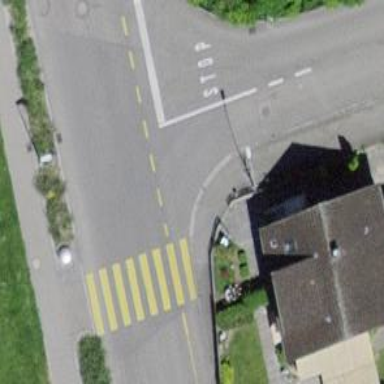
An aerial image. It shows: Uncontrolled zebra crossing on the road.